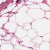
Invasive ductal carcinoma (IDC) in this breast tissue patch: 1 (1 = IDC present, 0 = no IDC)